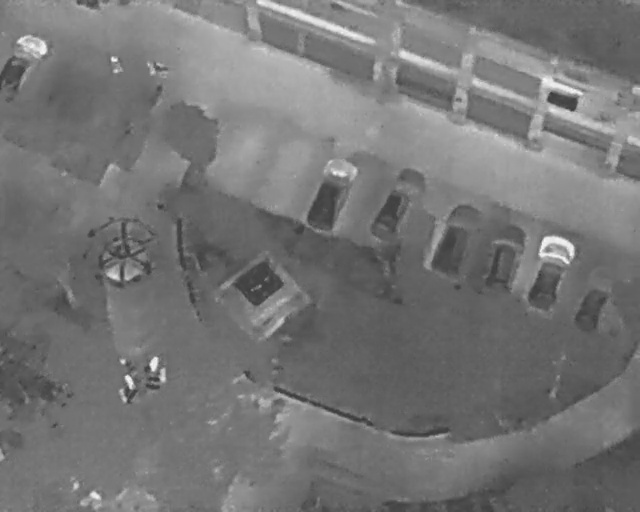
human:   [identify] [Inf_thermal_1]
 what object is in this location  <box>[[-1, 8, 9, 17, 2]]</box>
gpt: <ref>1 large car at the top left</ref>

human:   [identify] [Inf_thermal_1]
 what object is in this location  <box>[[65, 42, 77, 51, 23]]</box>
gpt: <ref>1 large car at the right</ref>